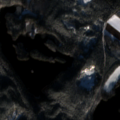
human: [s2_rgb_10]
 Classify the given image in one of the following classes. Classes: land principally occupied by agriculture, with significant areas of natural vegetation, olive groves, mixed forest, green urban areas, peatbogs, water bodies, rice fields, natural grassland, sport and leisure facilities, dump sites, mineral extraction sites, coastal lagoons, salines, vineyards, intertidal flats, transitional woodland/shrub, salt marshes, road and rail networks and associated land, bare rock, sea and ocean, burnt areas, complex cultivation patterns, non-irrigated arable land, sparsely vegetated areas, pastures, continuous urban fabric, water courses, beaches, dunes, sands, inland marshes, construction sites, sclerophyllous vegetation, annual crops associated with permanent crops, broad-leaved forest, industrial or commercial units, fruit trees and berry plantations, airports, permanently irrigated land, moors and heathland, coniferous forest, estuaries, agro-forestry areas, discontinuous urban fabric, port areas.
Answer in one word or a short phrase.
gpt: land principally occupied by agriculture, with significant areas of natural vegetation, coniferous forest, mixed forest, water bodies